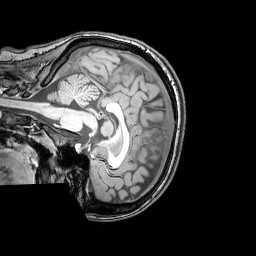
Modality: T1w
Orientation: sagittal
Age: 24
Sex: female
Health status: healthy
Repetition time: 0.081 s
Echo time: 0.037 s